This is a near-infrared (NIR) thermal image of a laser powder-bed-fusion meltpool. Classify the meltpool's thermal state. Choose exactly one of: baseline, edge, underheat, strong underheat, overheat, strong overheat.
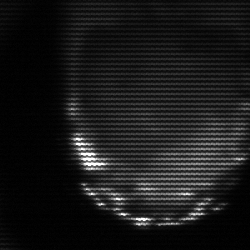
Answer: edge